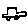
Label: car